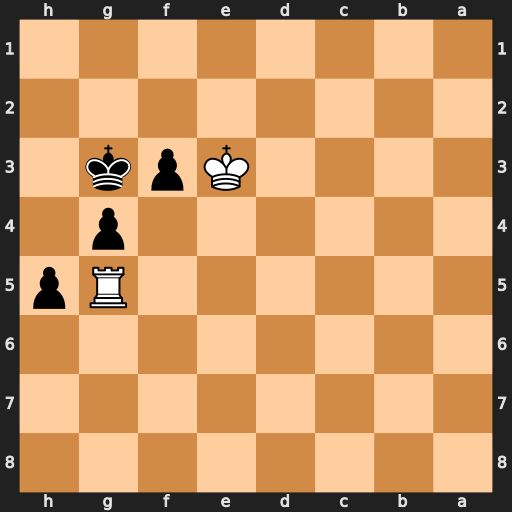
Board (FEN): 8/8/8/6Rp/6p1/4Kpk1/8/8
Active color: b
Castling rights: -
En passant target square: -
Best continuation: h4 Rb5 h3